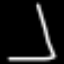
Label: square